Question: I am creating a screen with four lists on it. Basically two pairs of lists where you can select lines on one list in the pair and move them to the other list in the pair.
Looking at the documentation I need a ListSelectionModel for each list to determine which lines have been selected. I will use a [Sel] or [Des] button to do the actual transfer.

The documentations and samples say I need a ListSelectionListener but as I will not access the model until the user clicks on the button do I actually need a listener? Will the model still have the getMinSelectionIndex, getMaxSelectionIndex and isSelectedIndex set if I do not have a listener?
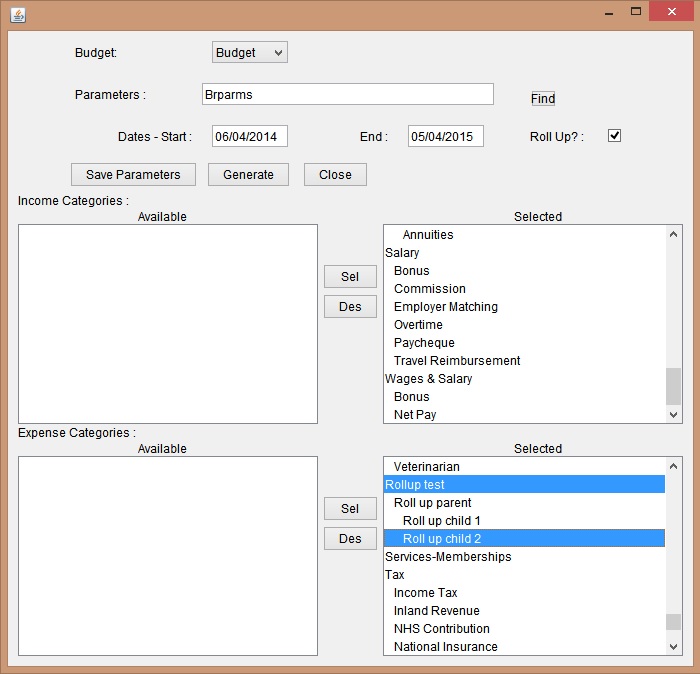
Answer: You do not need a listener, a listener is only useful for keeping something in sync elsewhere, which you don't need.
You can access the selected indexes at any point after the selection event(s) occurs. The method <URL> returns the actual items depending on what you want....
'''
JList<String> items = new JList<String>(new String[] { "foo", "bar", "baz" });
// simulate selection
items.setSelectedIndices(new int[] { 0, 2 });
'''
Sometime later....
'''
// get actual values
System.out.println(items.getSelectedValuesList());
// get indexes
System.out.println(Arrays.asList(items.getSelectedIndices()));
'''